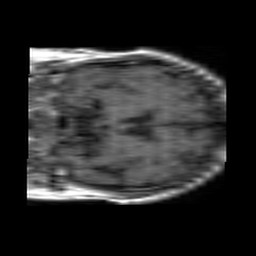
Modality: T1w
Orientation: coronal
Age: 48
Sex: male
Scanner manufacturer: philips
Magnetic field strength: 1.5 T
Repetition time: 0.5068 s
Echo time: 0.011 s